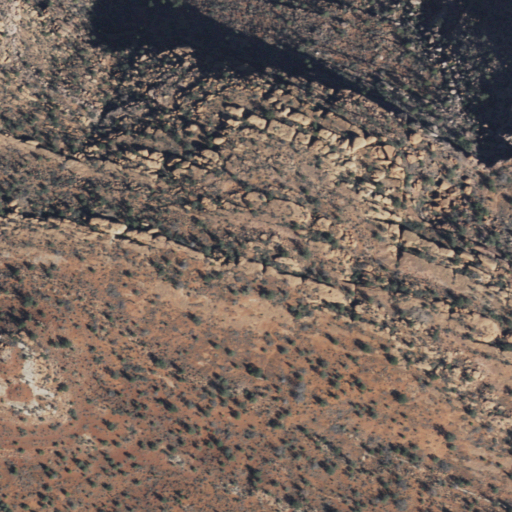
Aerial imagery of bench in Arizona named Apache Terrace containing shrub and open development